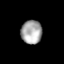
Tissue: skin
Cell type: Endothelial cells
Senescence score: 0.674
Nuclear area (px): 484
Mean DAPI intensity: 166.405